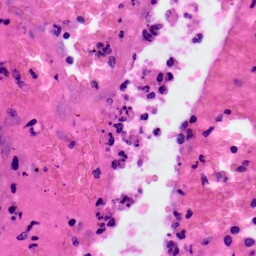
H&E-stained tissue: Colon